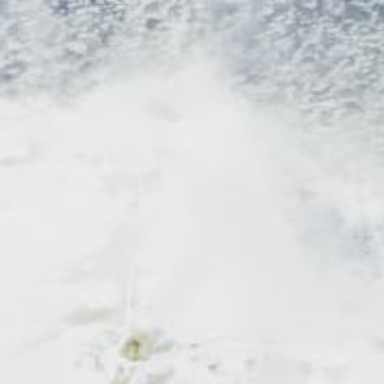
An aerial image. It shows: Geyser in its natural environment.